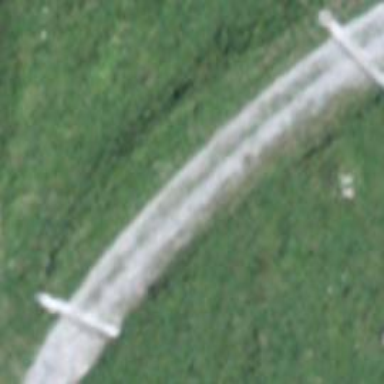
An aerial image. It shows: Compacted track road with grade3 tracktype.